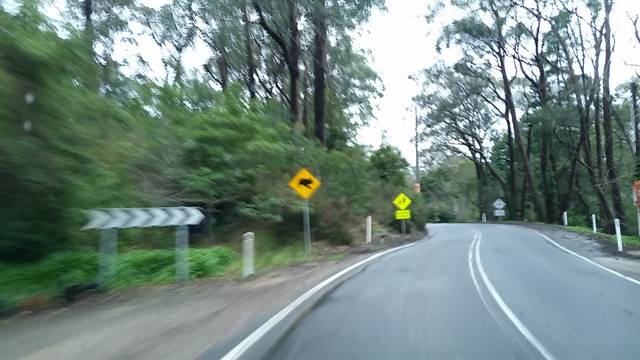
Region: Australia
Coordinates: -34.995, 138.71